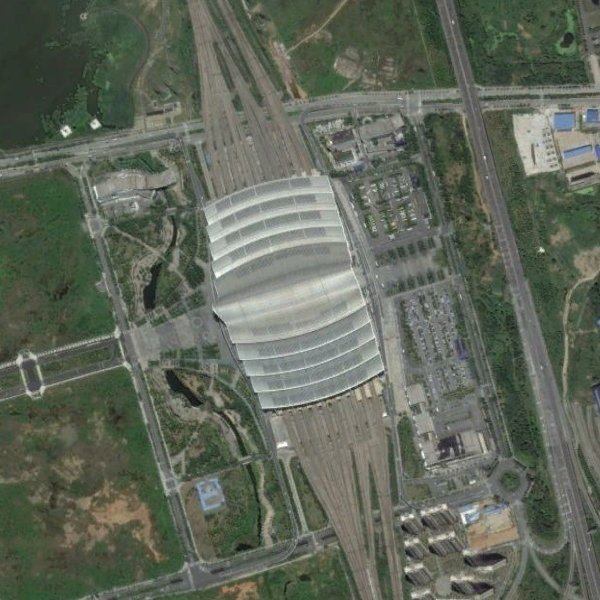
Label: RailwayStation